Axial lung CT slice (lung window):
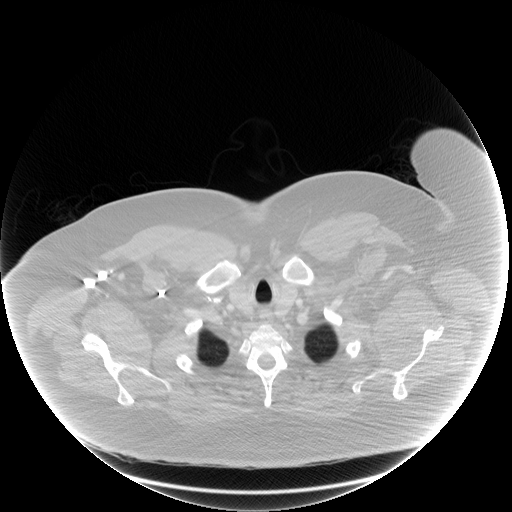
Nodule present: no